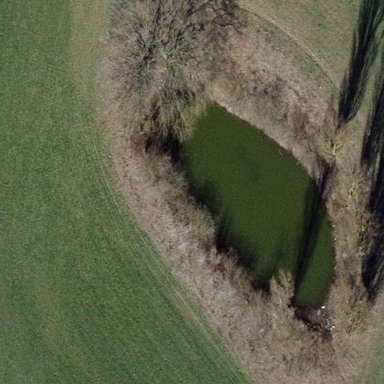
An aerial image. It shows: Wetland area.